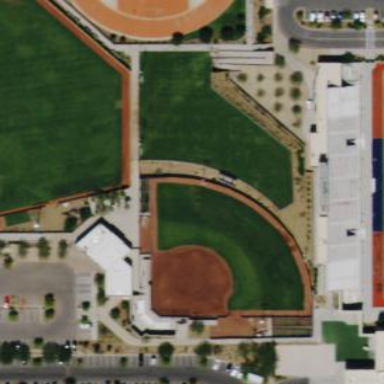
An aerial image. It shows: Baseball pitch enclosed by chain link fence.